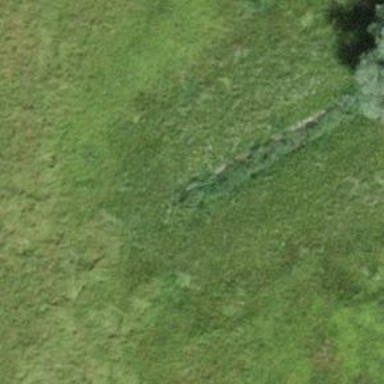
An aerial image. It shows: Culvert tunnel passing through ditch.